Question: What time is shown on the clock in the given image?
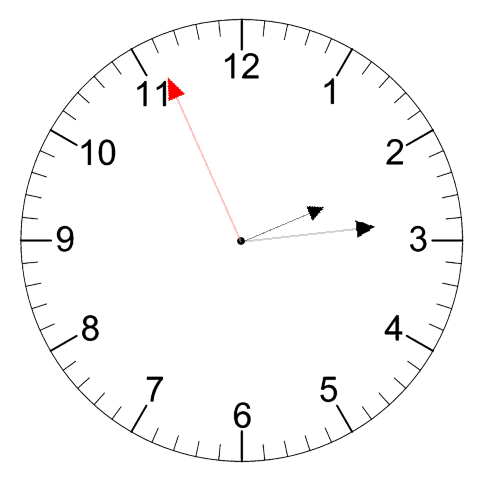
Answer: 02:13:56